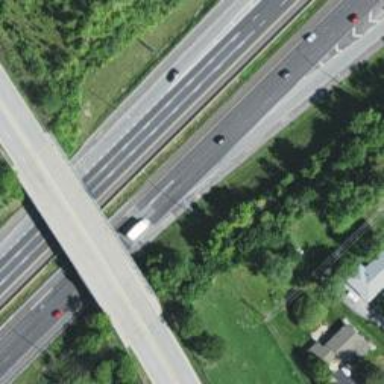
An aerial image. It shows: Motorway junction.